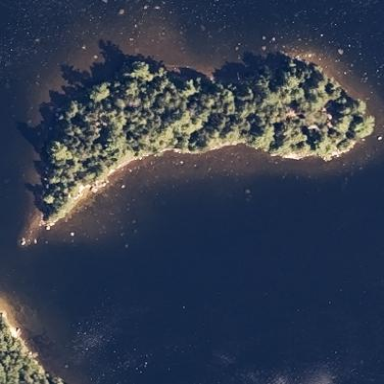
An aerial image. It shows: Island covered with woodland.